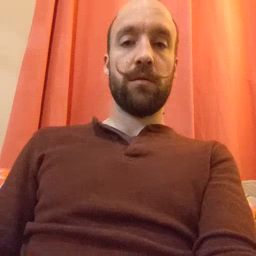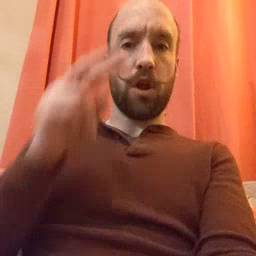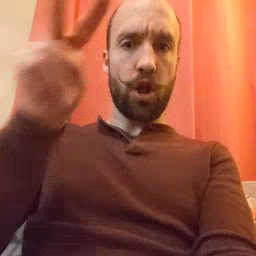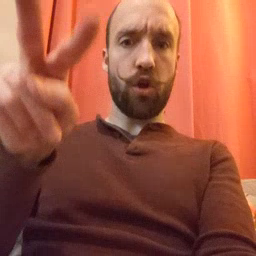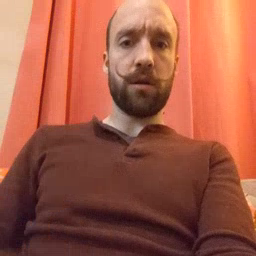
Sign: look